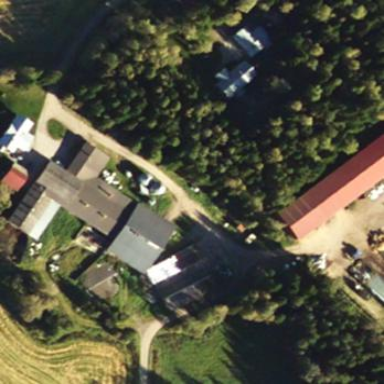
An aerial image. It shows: Farmyard area.